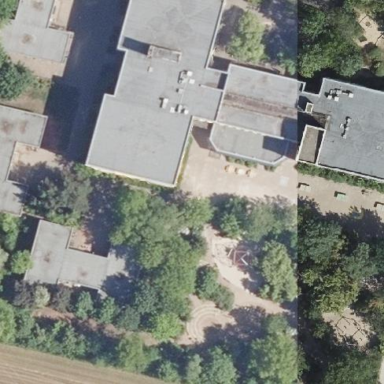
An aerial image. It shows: School building.